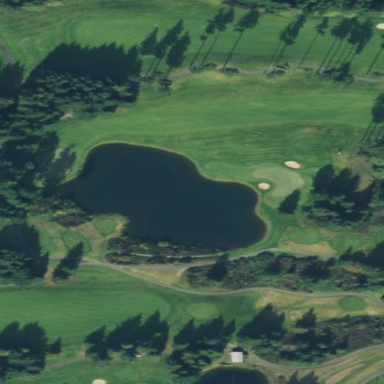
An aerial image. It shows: Water feature with golf bunker nearby.